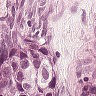
Metastatic tissue present: yes